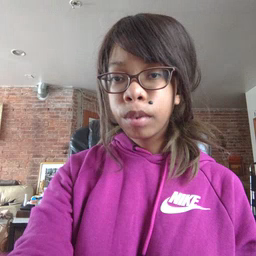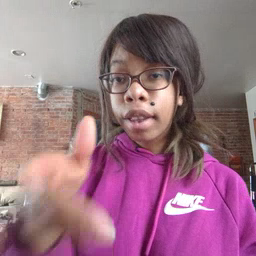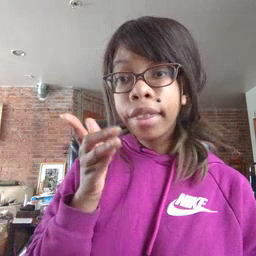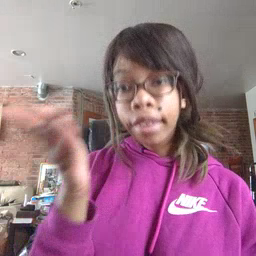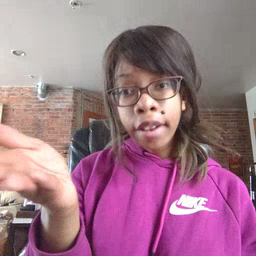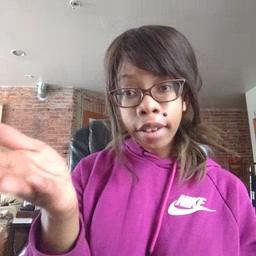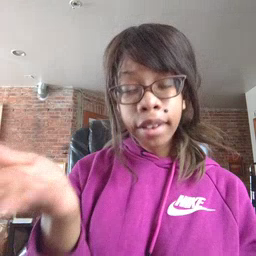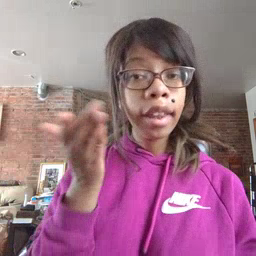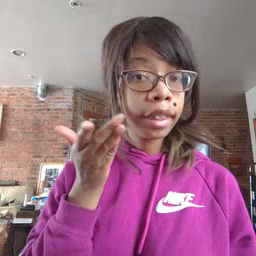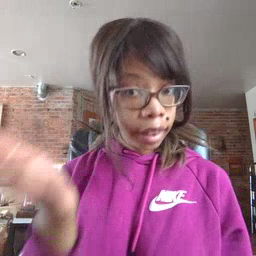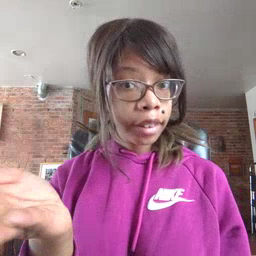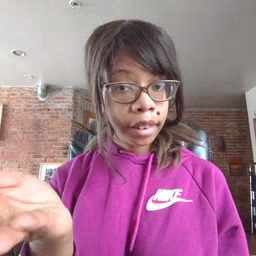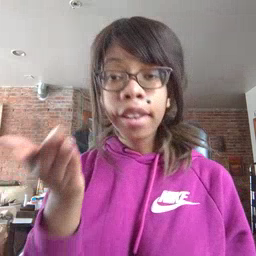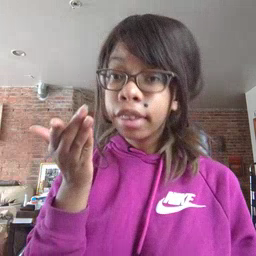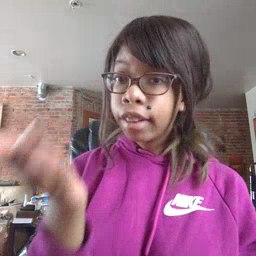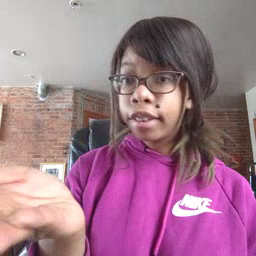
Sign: there